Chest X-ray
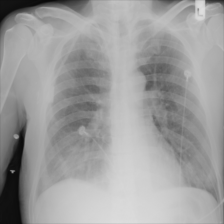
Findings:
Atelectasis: negative
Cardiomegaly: negative
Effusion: negative
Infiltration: negative
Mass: negative
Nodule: negative
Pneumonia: negative
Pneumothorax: negative
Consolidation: negative
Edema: negative
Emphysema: negative
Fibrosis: negative
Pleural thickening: negative
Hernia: negative